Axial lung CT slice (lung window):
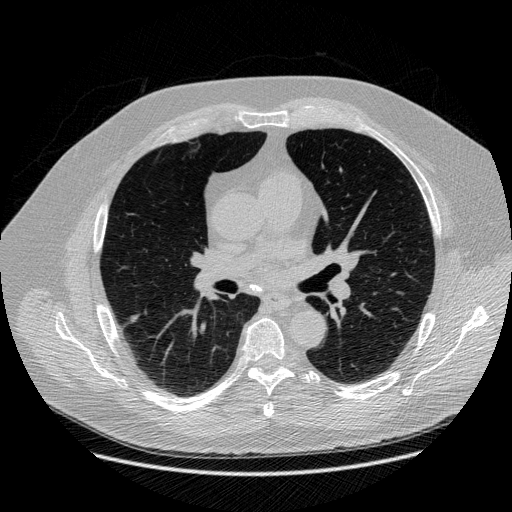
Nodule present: yes
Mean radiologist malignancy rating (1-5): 3.25